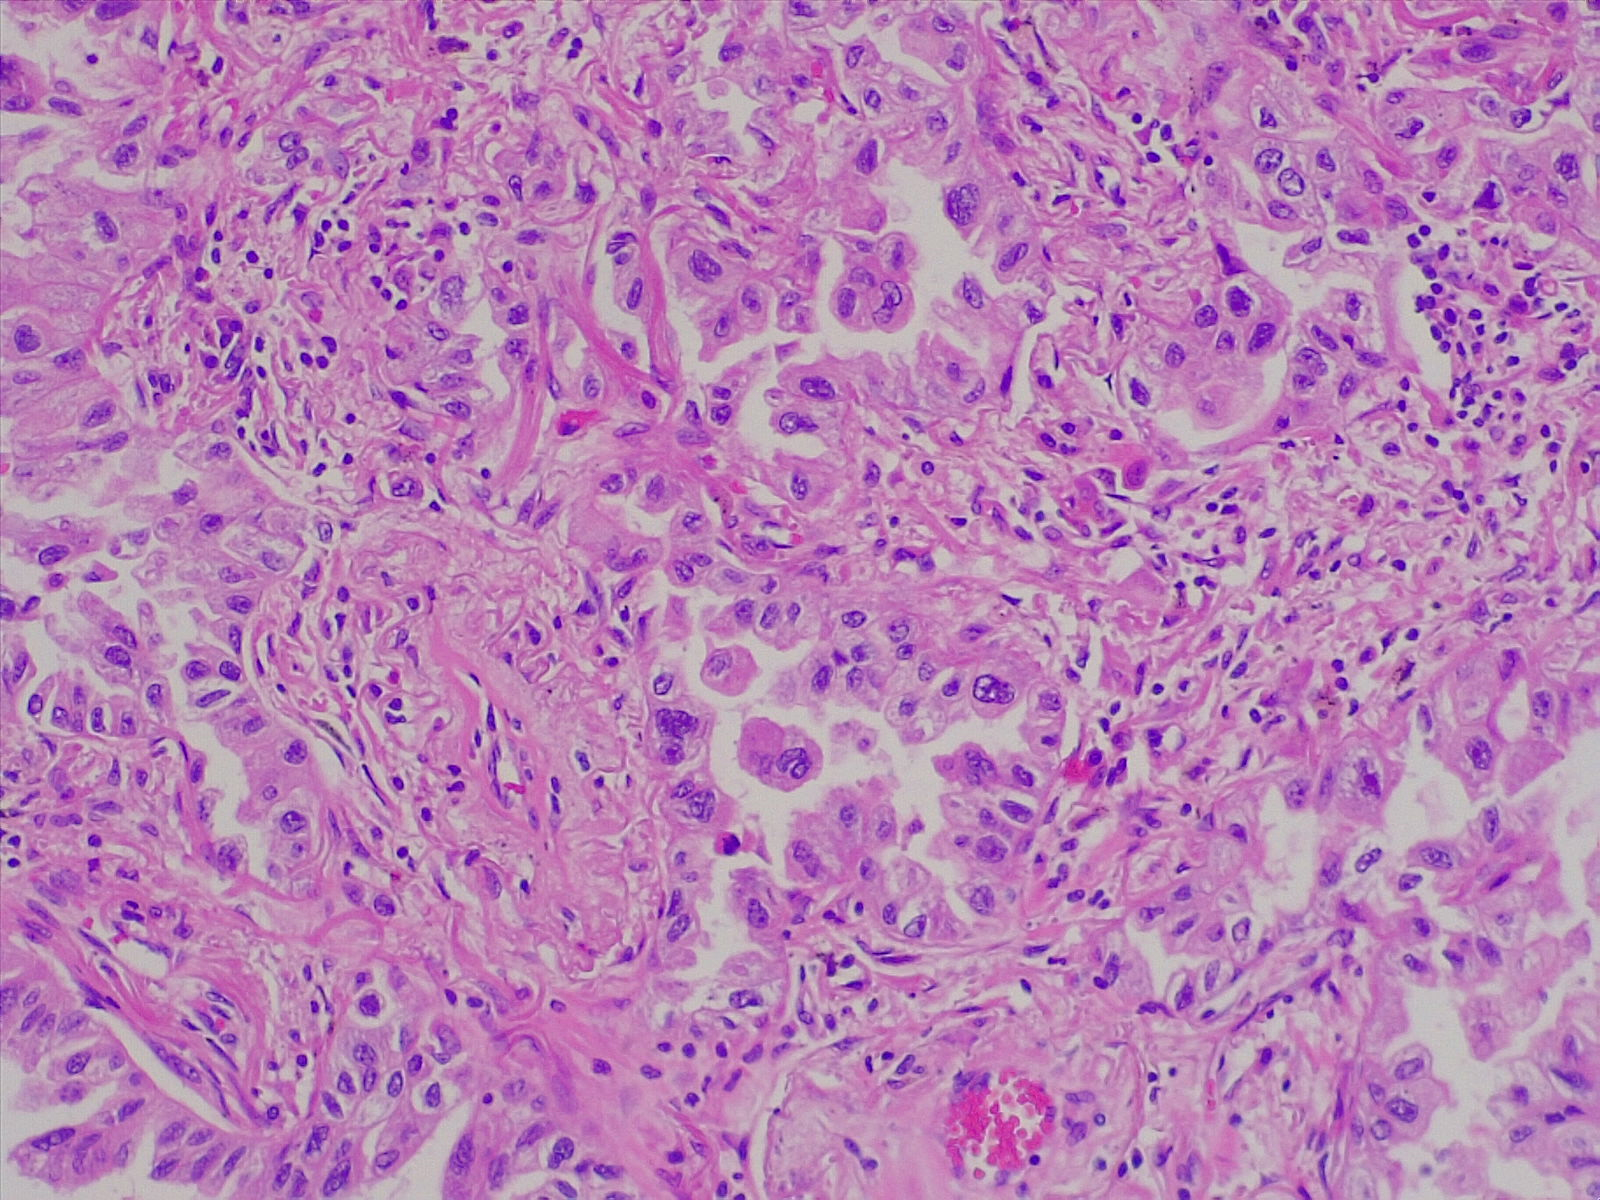
Label: lung adenocarcinoma, moderately differentiated